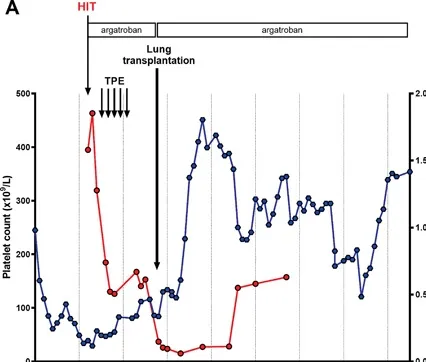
Platelet count and anti-PF4/H IgG level kinetics before and after surgery in patient #1.
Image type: pathology (masson_trichrome)